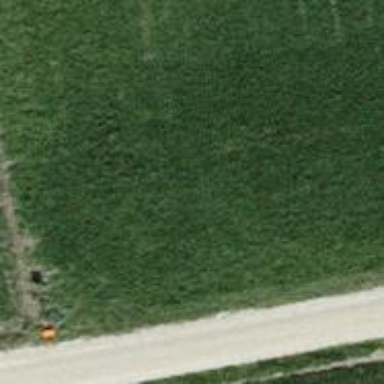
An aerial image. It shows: Pipeline marker.